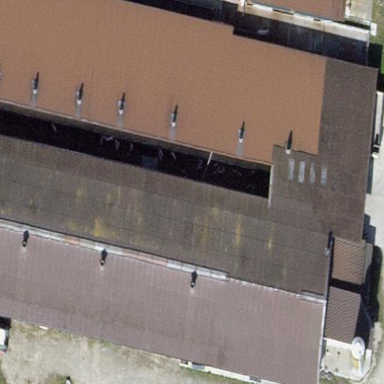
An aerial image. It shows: Farm auxiliary building with gabled roof.